Question: In my view I have
'''
<%= Html.TextBoxFor(m => m.Patient.Weight, new { title = "Weight" , style = "width: 3em", @class = "fieldRequired watermark" }) %> pounds</div>
'''
when I run the application I got  ?
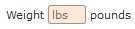
Answer: The term you're looking for is placeholder.
There's an option with HTML 5 to specify a placeholder.
'''
<input name="name" type="text" placeholder="Your name...">
@Html.TextBoxFor(m => m.Name, new { placeholder="Your Name..." })
'''
However, it's not supported on all browsers. So you're off to JavaScript land.
<URL> It'll read the HTML 5 attributes and handle fall-back for browsers that don't support it.
Just add the script at this in the document onload. And some css classes, <URL>
'''
$('input, textarea').placeholder();
'''
<URL>